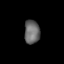
Tissue: lung
Cell type: Smooth muscle cells
Senescence score: 0.6336
Nuclear area (px): 359
Mean DAPI intensity: 105.153